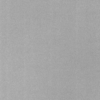
Label: dusty